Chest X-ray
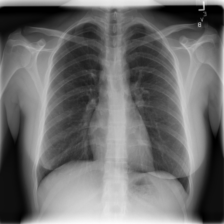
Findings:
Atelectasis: negative
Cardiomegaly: negative
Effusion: negative
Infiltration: negative
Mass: negative
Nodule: negative
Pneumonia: negative
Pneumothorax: negative
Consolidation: negative
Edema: negative
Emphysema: negative
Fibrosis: negative
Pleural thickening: negative
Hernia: negative